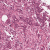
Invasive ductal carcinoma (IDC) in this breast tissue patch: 1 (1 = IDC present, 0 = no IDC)